Question: I am trying to play video in iPhone, following is the code i have used.
It keep loading but video doesn't play, am i missing anything.
Player is launched but it sonly shows loading and never play the video.
I have also imported
'''
-(IBAction)play:(id)sender
{
NSBundle *bundle = [NSBundle mainBundle];
NSString *moviePath = [bundle pathForResource:@"test_output" ofType:@"mov"];
NSURL *url = [NSURL URLWithString:
moviePath];
_moviePlayer = [[MPMoviePlayerController alloc]
initWithContentURL:url];
[[NSNotificationCenter defaultCenter] addObserver:self
selector:@selector(moviePlayBackDidFinish:)
name:MPMoviePlayerPlaybackDidFinishNotification
object:_moviePlayer];
[_moviePlayer prepareToPlay];
_moviePlayer.controlStyle = MPMovieControlStyleDefault;
_moviePlayer.shouldAutoplay = YES;
[self.view addSubview:_moviePlayer.view];
[_moviePlayer setFullscreen:YES animated:YES];
}
- (void) moviePlayBackDidFinish:(NSNotification*)notification {
MPMoviePlayerController *player = [notification object];
[[NSNotificationCenter defaultCenter]
removeObserver:self
name:MPMoviePlayerPlaybackDidFinishNotification
object:player];
if ([player
respondsToSelector:@selector(setFullscreen:animated:)])
{
[player.view removeFromSuperview];
}
}
'''

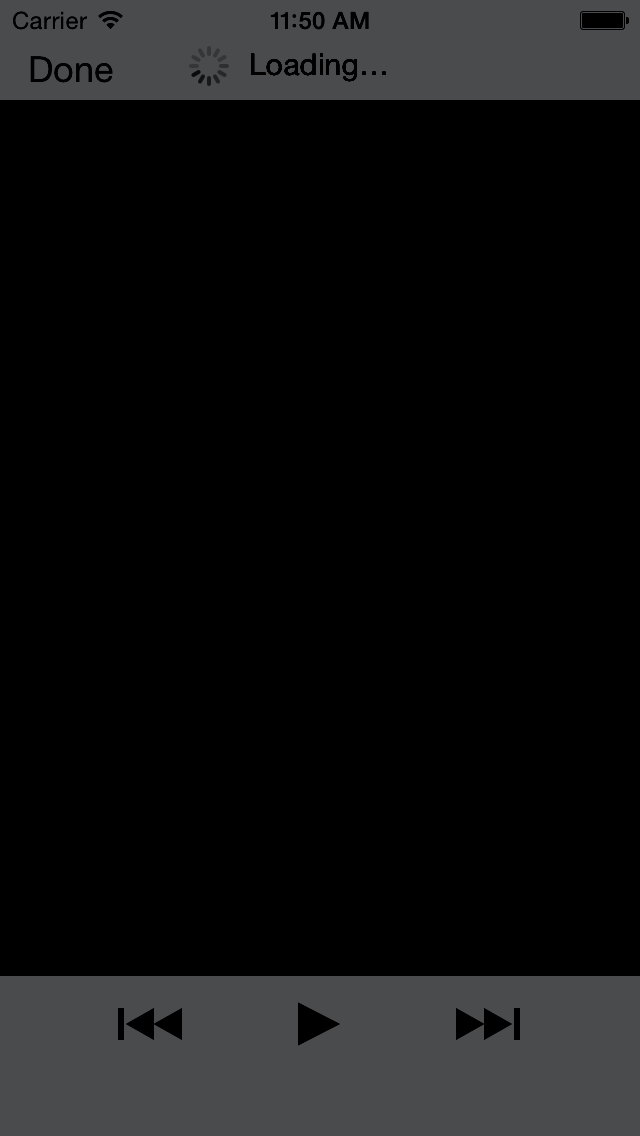
Answer: First, check whether your movie file is added to your project or not.
Second, try creating path with 'fileURLWithPath'. Replace your following code
'''
NSURL *url = [NSURL URLWithString:moviePath];
'''
with
'''
NSURL *url = [NSURL fileURLWithPath:moviePath];
'''